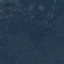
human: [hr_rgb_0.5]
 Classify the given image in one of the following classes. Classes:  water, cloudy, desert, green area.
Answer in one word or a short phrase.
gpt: green area